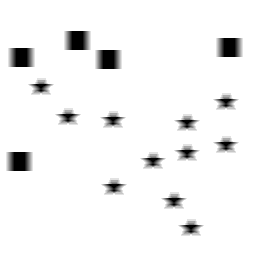
Squares: 5
Triangles: 0
Stars: 11
Total shapes: 16